Interaction volume radius: 5 \u00c5
Interaction volume height: 10 \u00c5
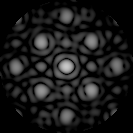
Disorder parameter: 0.2429